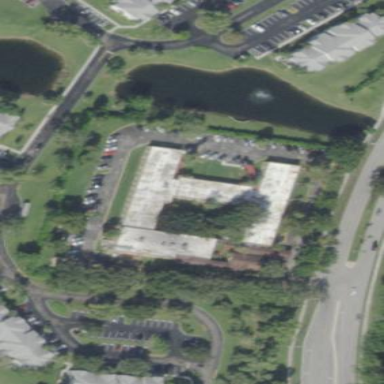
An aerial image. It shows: Building.